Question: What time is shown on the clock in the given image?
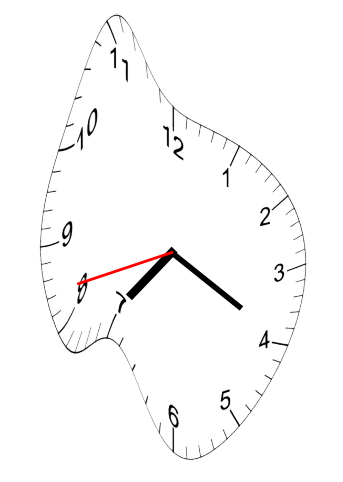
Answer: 07:19:42